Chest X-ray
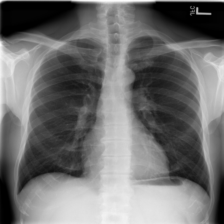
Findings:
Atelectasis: negative
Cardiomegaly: negative
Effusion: negative
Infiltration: positive
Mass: negative
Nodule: negative
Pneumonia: negative
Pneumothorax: negative
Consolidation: negative
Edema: negative
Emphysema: negative
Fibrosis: negative
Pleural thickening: negative
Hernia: negative